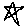
Label: star